Question: Creating a game called reversi also known as Othello and I am trying to add the starting position of my Black and Whites counters (using 'JLabel', labelled ''W'' and ''B'') in the middle of the board diagonally opposite from each other but for some reason only 2 show up and the other 2 don't show, which I don't understand why.
How do I go about fixing it?

'''
import java.io.*;
import java.util.*;
import java.lang.*;
import java.awt.*;
import javax.swing.*;
public class Reversi
{
// instance variables - replace the example below with your own
private JFrame frame;
private JLabel userName1;
private JLabel userName2;
private JTextField textUsername1;
private JTextField textUsername2;
private JButton startButton;
private JButton [][] squares = new JButton[8][8];
private JLabel whites = new JLabel("W");
private JLabel blacks = new JLabel("B");
/**
*
*/
public Reversi()
{
// initialise instance variables
gui();
}
/**
*
*/
public void gui()
{
frame = new JFrame("Reversi Game");
frame.setSize(800,800);
frame.setDefaultCloseOperation(JFrame.EXIT_ON_CLOSE);
//frame.setLayout(new BoxLayout(frame, BoxLayout.X_AXIS));
JPanel userInterface = new JPanel(new GridBagLayout());
userInterface.setBackground(Color.LIGHT_GRAY);
userInterface.setBorder(BorderFactory.createBevelBorder(0));
//userInterface.setPreferredSize(new Dimension(350,700));
GridBagConstraints c = new GridBagConstraints();
//c.anchor = GridBagConstraints.NORTH;
JPanel board = new JPanel();
board.setBackground(Color.GRAY);
board.setBorder(BorderFactory.createBevelBorder(1));
board.setPreferredSize(new Dimension(750, 700));
userName1 = new JLabel("Enter First player: ");
userName2 = new JLabel("Enter Second player: ");
textUsername1 = new JTextField(15);
textUsername2 = new JTextField(15);
startButton = new JButton("START");
c.gridx = 0;
c.gridy = 0;
userInterface.add(userName1, c);
c.gridx = 1;
userInterface.add(textUsername1, c);
c.gridx = 0;
c.gridy = 1;
userInterface.add(userName2, c);
c.gridx = 1;
userInterface.add(textUsername2, c);
c.gridx = 0;
c.gridy = 2;
c.gridwidth = 2;
c.anchor = GridBagConstraints.SOUTH;
userInterface.add(startButton, c);
userInterface.setBorder(BorderFactory.createTitledBorder(
BorderFactory.createEtchedBorder(), "Players/Scoreboard"));
board.setLayout(new GridLayout(8,8));
for(int i = 0; i< 8; i++){
for (int j = 0; j < 8; j++)
{
squares[i][j] = new JButton();
squares[i][j].setBackground(Color.GREEN);
board.add(squares[i][j]);
}
}
squares[4][3].add(blacks);
squares[4][4].add(whites);
squares[3][4].add(blacks);
squares[3][3].add(whites);
frame.add(board, BorderLayout.CENTER);
JPanel wrapper = new JPanel();
wrapper.add(userInterface);
frame.add(wrapper, BorderLayout.LINE_END);
makeMenuBar();
frame.pack();
frame.setVisible(true);
}
private void makeMenuBar()
{
//Finish coding later
JMenuBar menubar = new JMenuBar();
frame.setJMenuBar(menubar);
JMenu fileMenu = new JMenu("File");
menubar.add(fileMenu);
JMenuItem saveFile = new JMenuItem("Save File");
fileMenu.add(saveFile);
JMenuItem quitGame = new JMenuItem("Quit");
fileMenu.add(quitGame);
quitGame.addActionListener(ev -> {quit(); });
}
private void quit()
{
System.exit(0);
}
}
'''
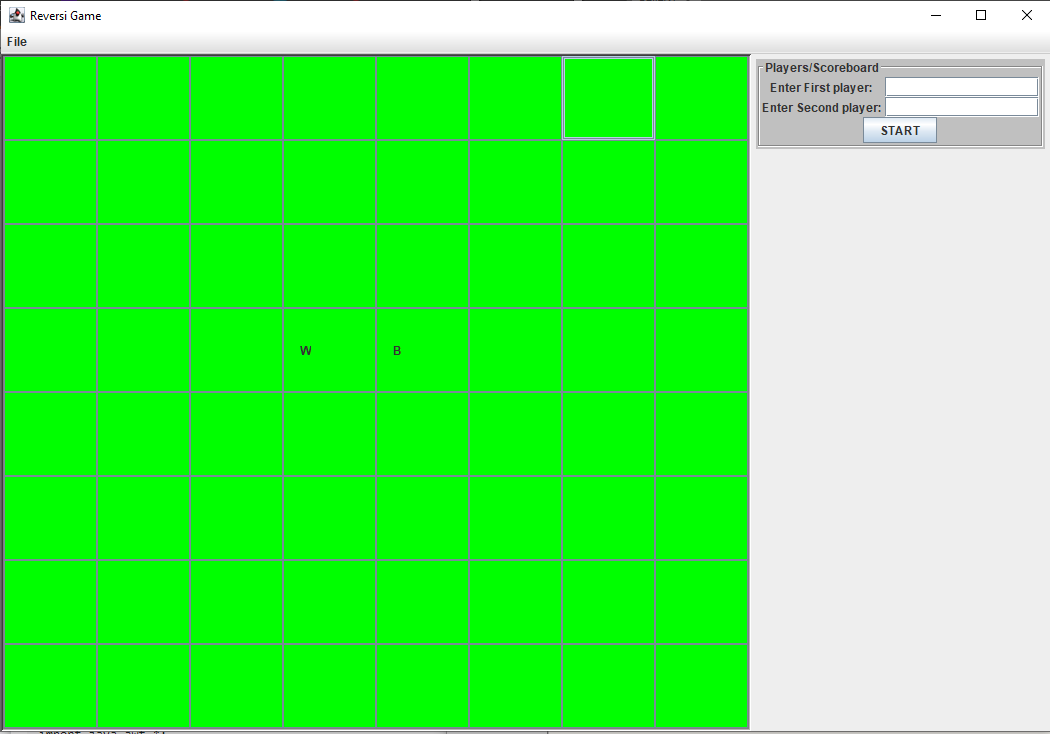
Answer: Each component (i.e. your 'JLabels' ('whites' and 'blacks')) can only be added to a container once, if you need to add more labels, even if they have the same 'String' inside, you have to create a new object for those, otherwise these will be shown in the last container you've added them.
'''
squares[4][3].add(blacks);
squares[4][4].add(whites);
squares[3][4].add(blacks); // Only this one is added
squares[3][3].add(whites); // Only this one is added
'''
You'll need something like this, or have an array of 'JLabels' and add them to all your 'squares', then just call 'yourJLabelArray[i][j].setText("W")' (or '"B"')
'''
squares[4][3].add(new JLabel("B"));
squares[4][4].add(new JLabel("W"));
squares[3][4].add(new JLabel("B"));
squares[3][3].add(new JLabel("W"));
'''